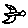
Label: bird